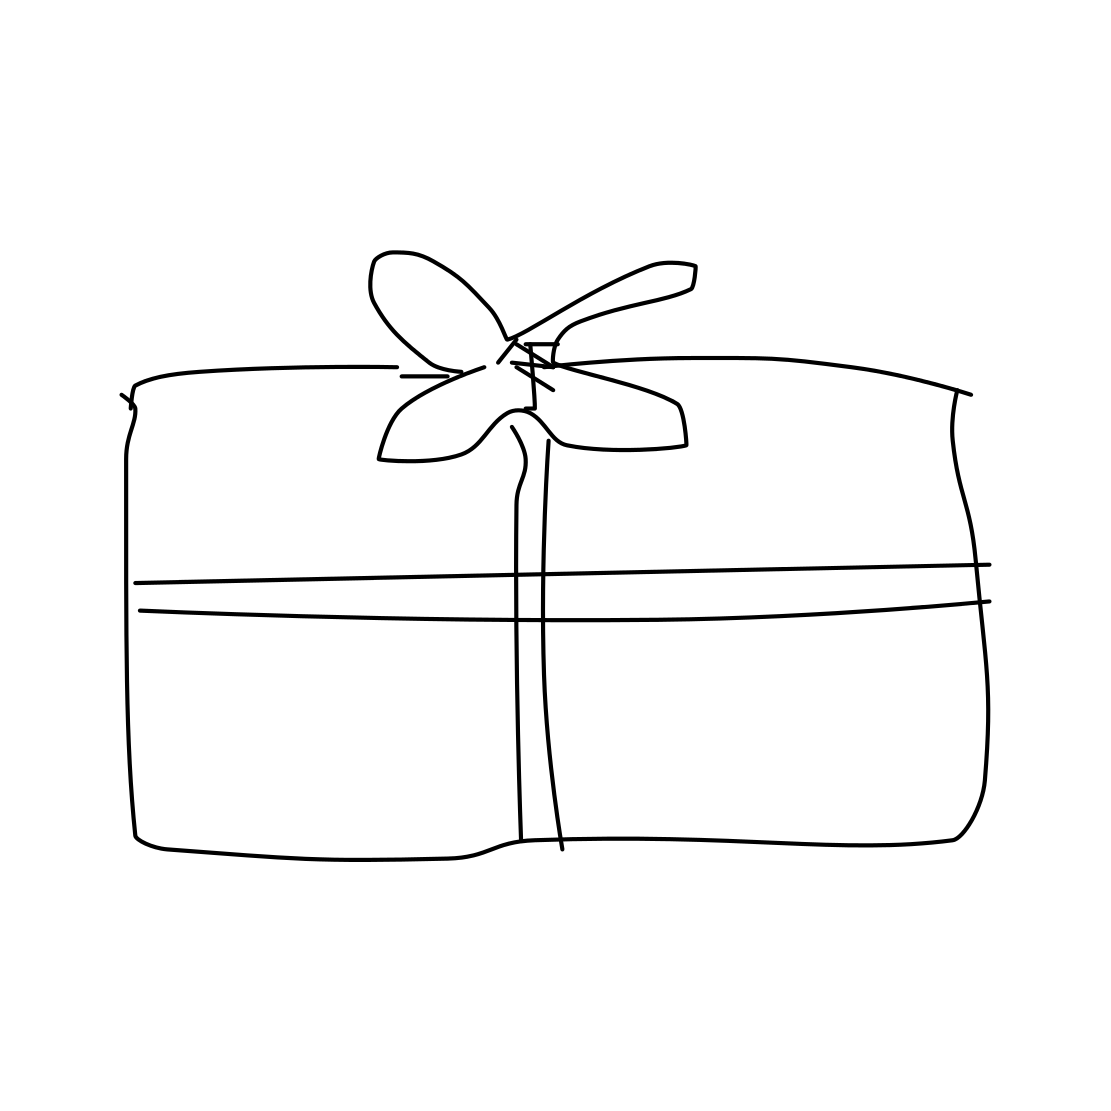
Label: present